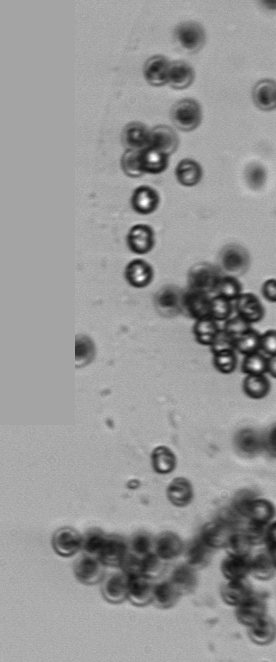
Label: Phaeocystis